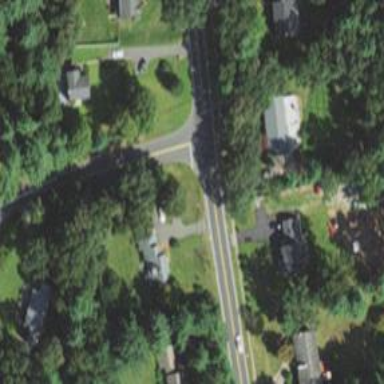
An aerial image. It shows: Road with stop sign.